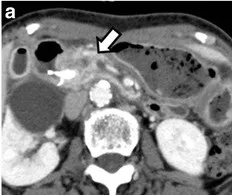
CT images after chemoradiation therapy (a, b).
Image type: radiology (ct)